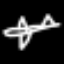
Label: airplane